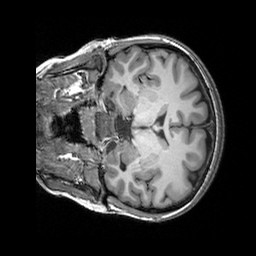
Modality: T1w
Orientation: coronal
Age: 25
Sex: female
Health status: healthy
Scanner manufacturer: siemens
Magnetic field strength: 3 T
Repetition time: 2.3 s
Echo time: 0.00303 s